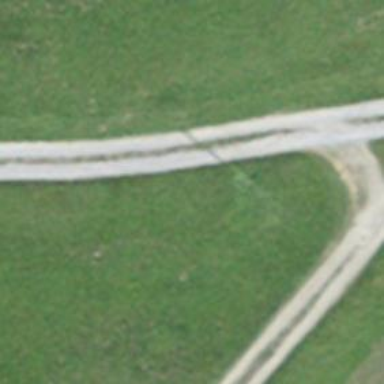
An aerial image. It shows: Gravel track with grade 2 tracktype.